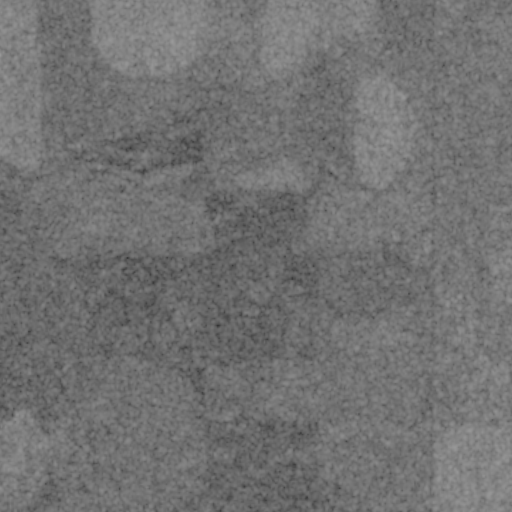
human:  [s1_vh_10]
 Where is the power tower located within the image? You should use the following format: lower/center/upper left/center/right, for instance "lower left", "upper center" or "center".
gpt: The power tower is located in the lower right of the image.
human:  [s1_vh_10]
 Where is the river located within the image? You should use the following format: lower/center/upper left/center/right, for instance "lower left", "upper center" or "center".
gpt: The river is located in the lower of the image.
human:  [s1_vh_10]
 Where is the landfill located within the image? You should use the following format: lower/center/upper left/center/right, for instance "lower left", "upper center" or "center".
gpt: There is no landfill in the image.

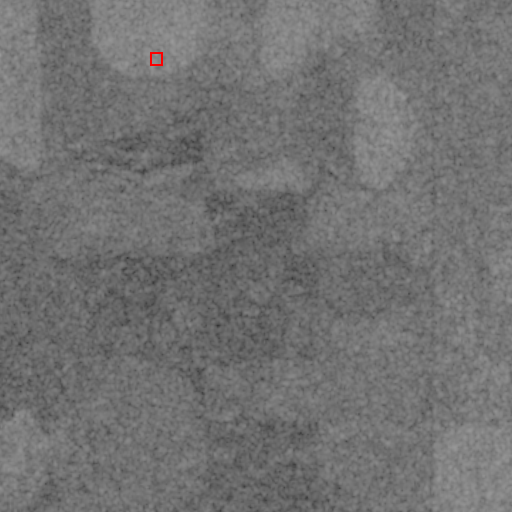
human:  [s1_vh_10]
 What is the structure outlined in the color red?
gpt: The structure outlined in red is a building.
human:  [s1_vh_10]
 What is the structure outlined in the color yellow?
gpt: There is no yellow outline.